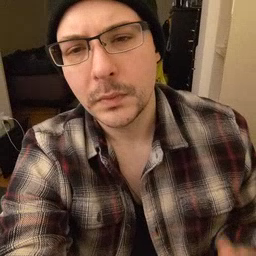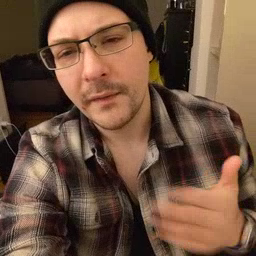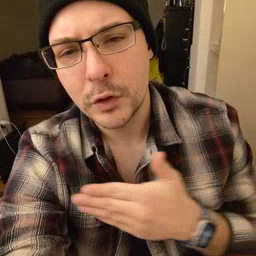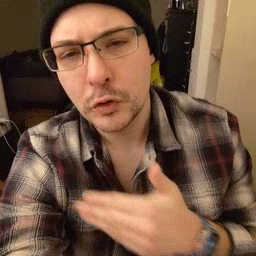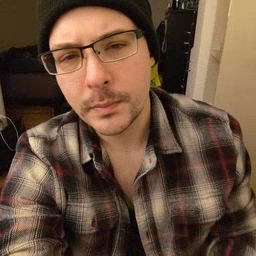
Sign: fish